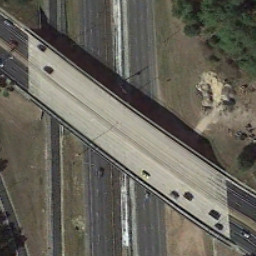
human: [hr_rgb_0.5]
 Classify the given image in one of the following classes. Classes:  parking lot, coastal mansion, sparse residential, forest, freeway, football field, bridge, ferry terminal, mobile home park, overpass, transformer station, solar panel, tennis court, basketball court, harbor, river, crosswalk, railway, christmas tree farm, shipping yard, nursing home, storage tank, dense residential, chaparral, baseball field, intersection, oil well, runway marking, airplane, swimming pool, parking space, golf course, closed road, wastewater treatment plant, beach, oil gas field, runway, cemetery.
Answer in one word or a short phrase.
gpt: overpass